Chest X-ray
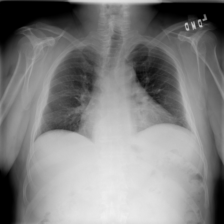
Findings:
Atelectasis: negative
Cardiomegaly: negative
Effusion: negative
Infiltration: negative
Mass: negative
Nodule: negative
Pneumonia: negative
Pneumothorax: negative
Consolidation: negative
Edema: negative
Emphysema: negative
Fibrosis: negative
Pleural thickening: negative
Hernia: negative